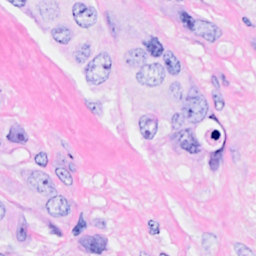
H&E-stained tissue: Breast